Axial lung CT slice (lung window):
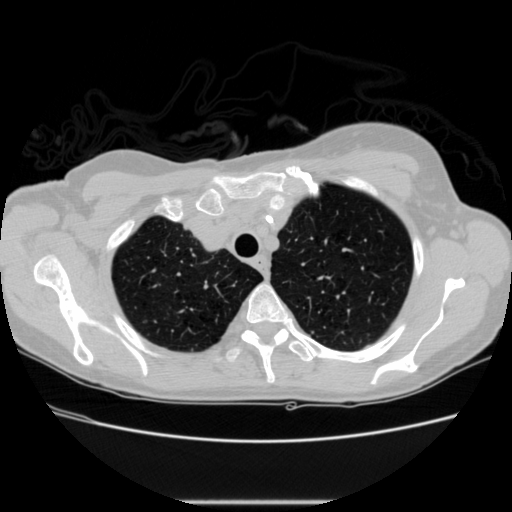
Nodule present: no